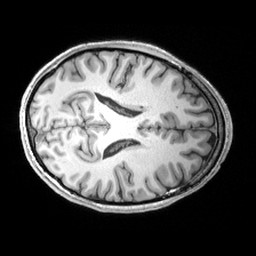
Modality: T1w
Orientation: axial
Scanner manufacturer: siemens
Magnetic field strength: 3 T
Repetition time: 2.53 s
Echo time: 0.00299 s